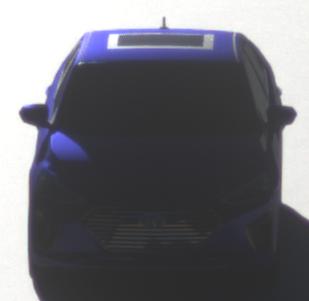
Make: Hyundai
Model: IONIQ Hybrid
Detailed model: IONIQ (AE) Hybrid
Model produced from: 2016/10
Model produced until: 2018/08
Doors: 5
Color: blue
Road condition: dry road
Daytime: sunrise or sunset
Contrast: medium contrast